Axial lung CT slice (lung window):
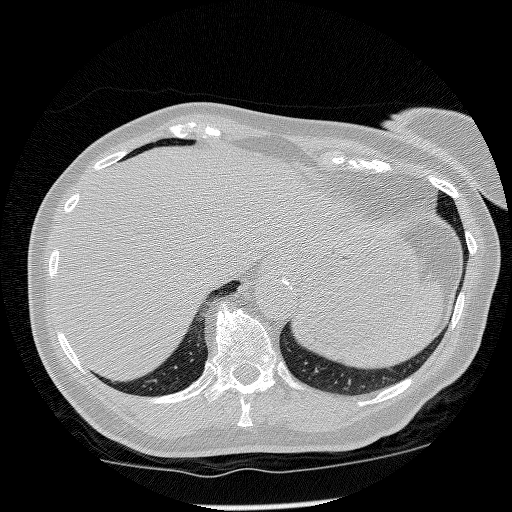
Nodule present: no